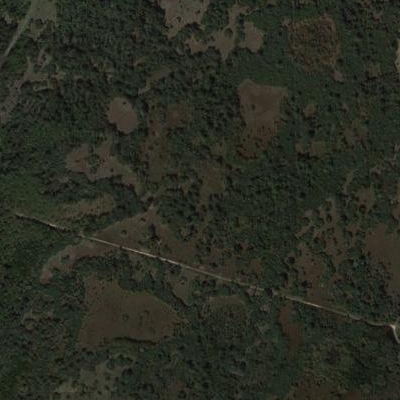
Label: Forest